Interaction volume radius: 10 \u00c5
Interaction volume height: 25 \u00c5
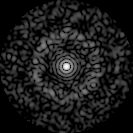
Disorder parameter: 0.8334